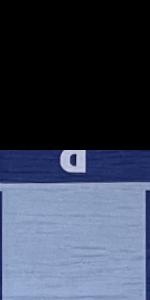
Label: Empty